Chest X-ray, PA view. Patient: 69 years old, sex M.
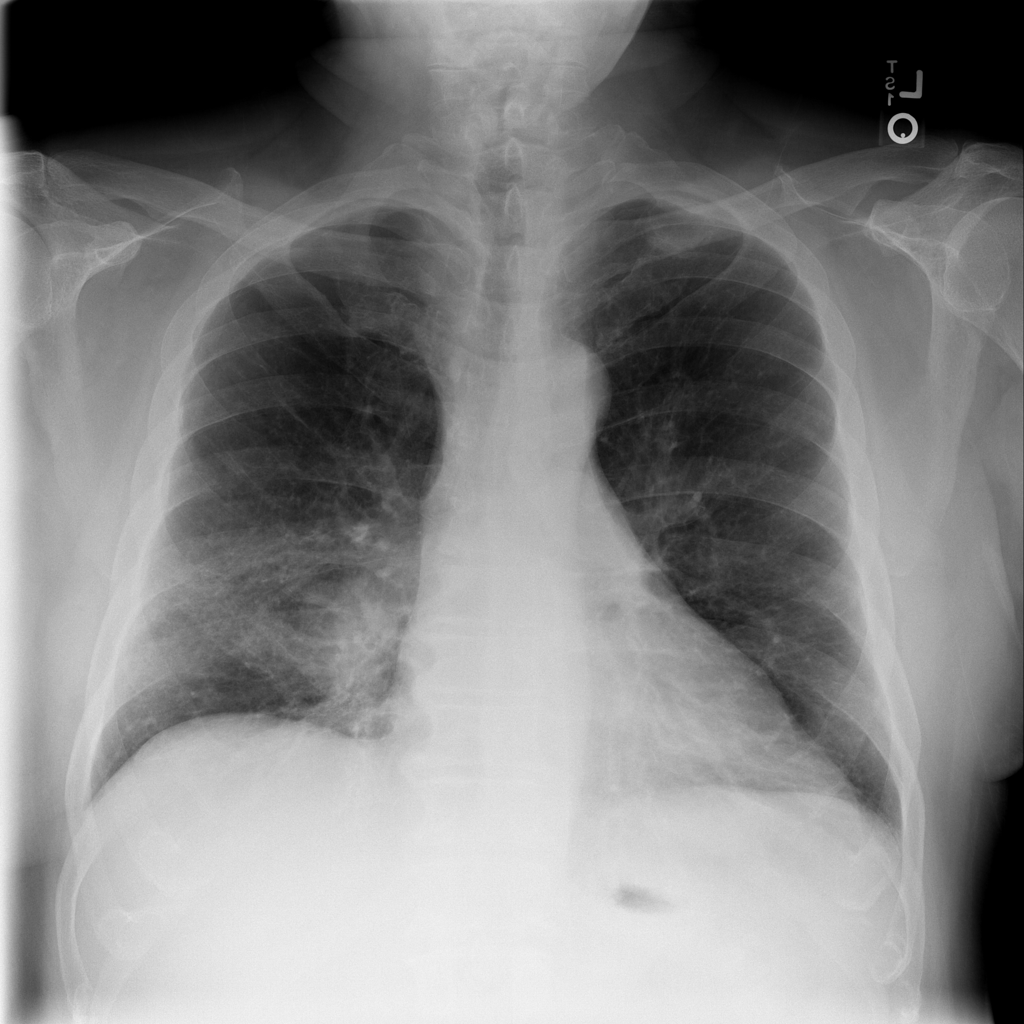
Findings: No Finding